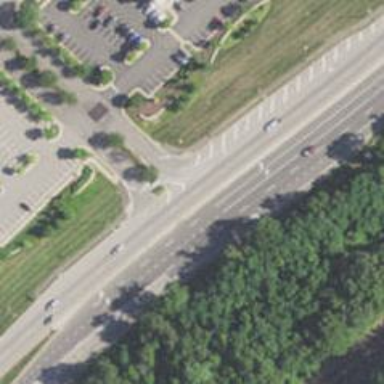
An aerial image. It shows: Asphalt road with primary link designation.